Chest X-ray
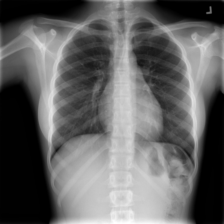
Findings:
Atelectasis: negative
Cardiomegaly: negative
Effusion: negative
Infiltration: negative
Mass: negative
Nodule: negative
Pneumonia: negative
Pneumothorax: negative
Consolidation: negative
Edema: negative
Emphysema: negative
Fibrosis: negative
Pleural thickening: negative
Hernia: negative